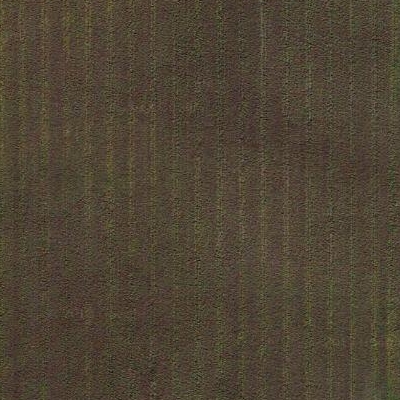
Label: bField